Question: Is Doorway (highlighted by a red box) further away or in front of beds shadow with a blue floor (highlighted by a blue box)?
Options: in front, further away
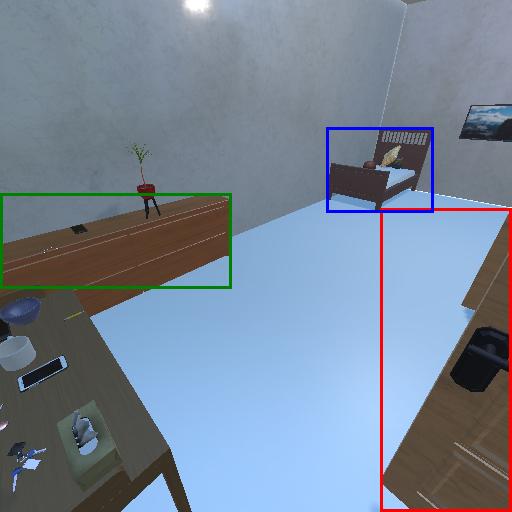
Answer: in front